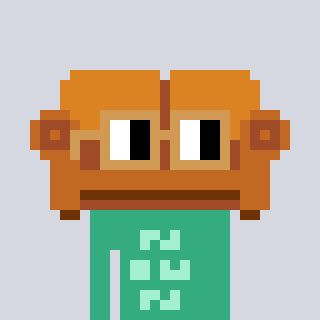
a pixel art character with square brown glasses, a couch-shaped head and a teal-colored body on a cool background